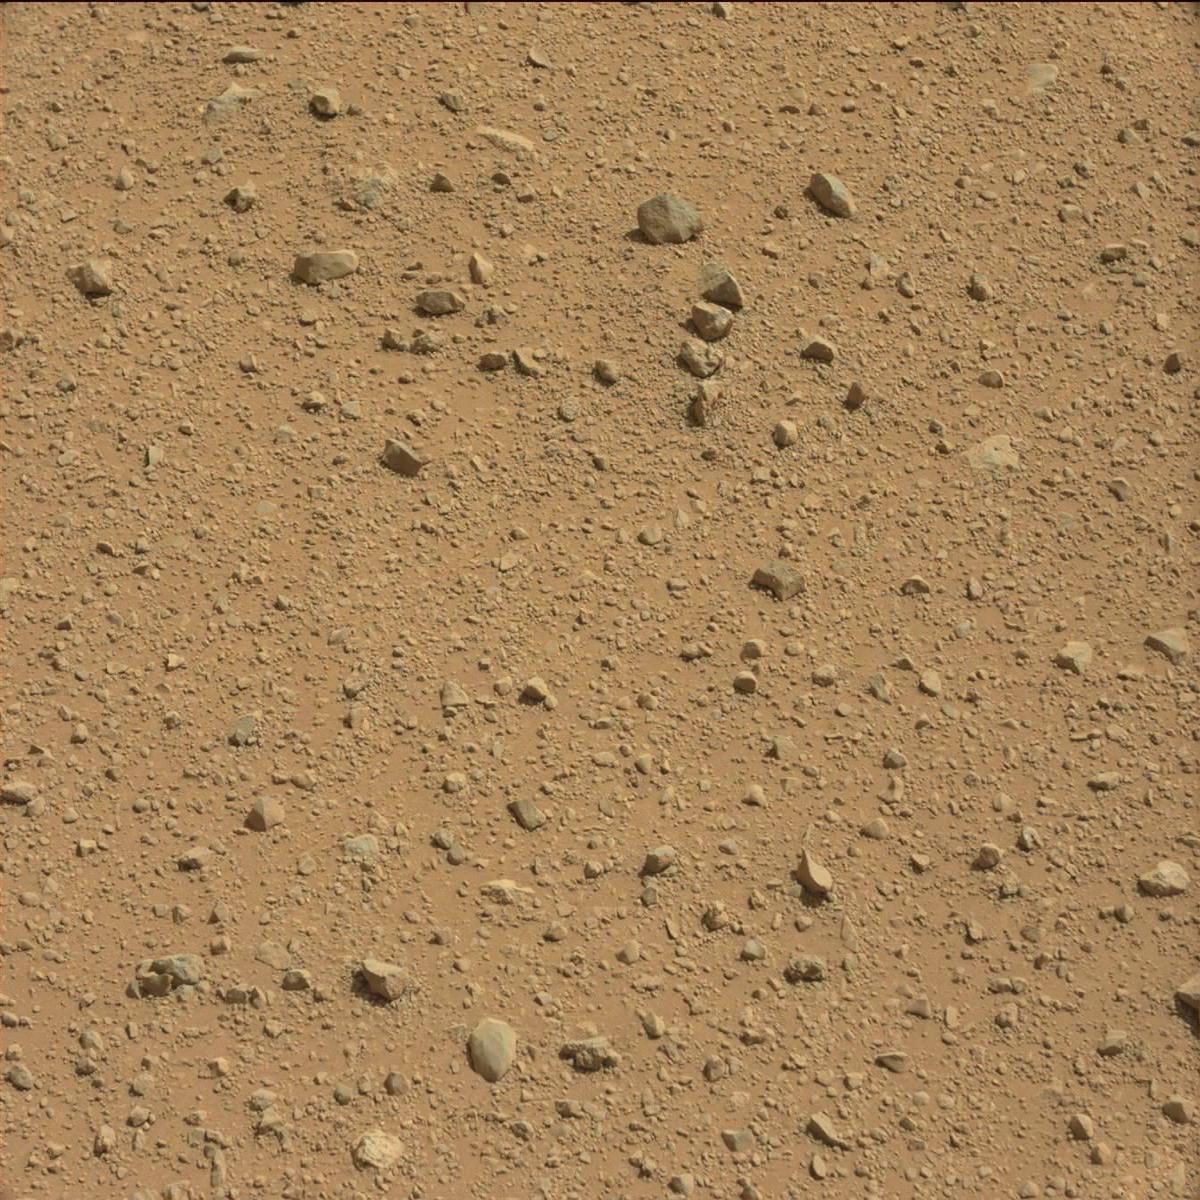
Terrain classes present: Bedrock, Rock, Sand / Soil